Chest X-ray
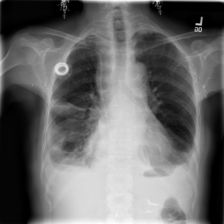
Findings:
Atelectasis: negative
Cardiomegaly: negative
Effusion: positive
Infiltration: negative
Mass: positive
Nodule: negative
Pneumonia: negative
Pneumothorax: negative
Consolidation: negative
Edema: negative
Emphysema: negative
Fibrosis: negative
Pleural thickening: negative
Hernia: negative